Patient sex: M
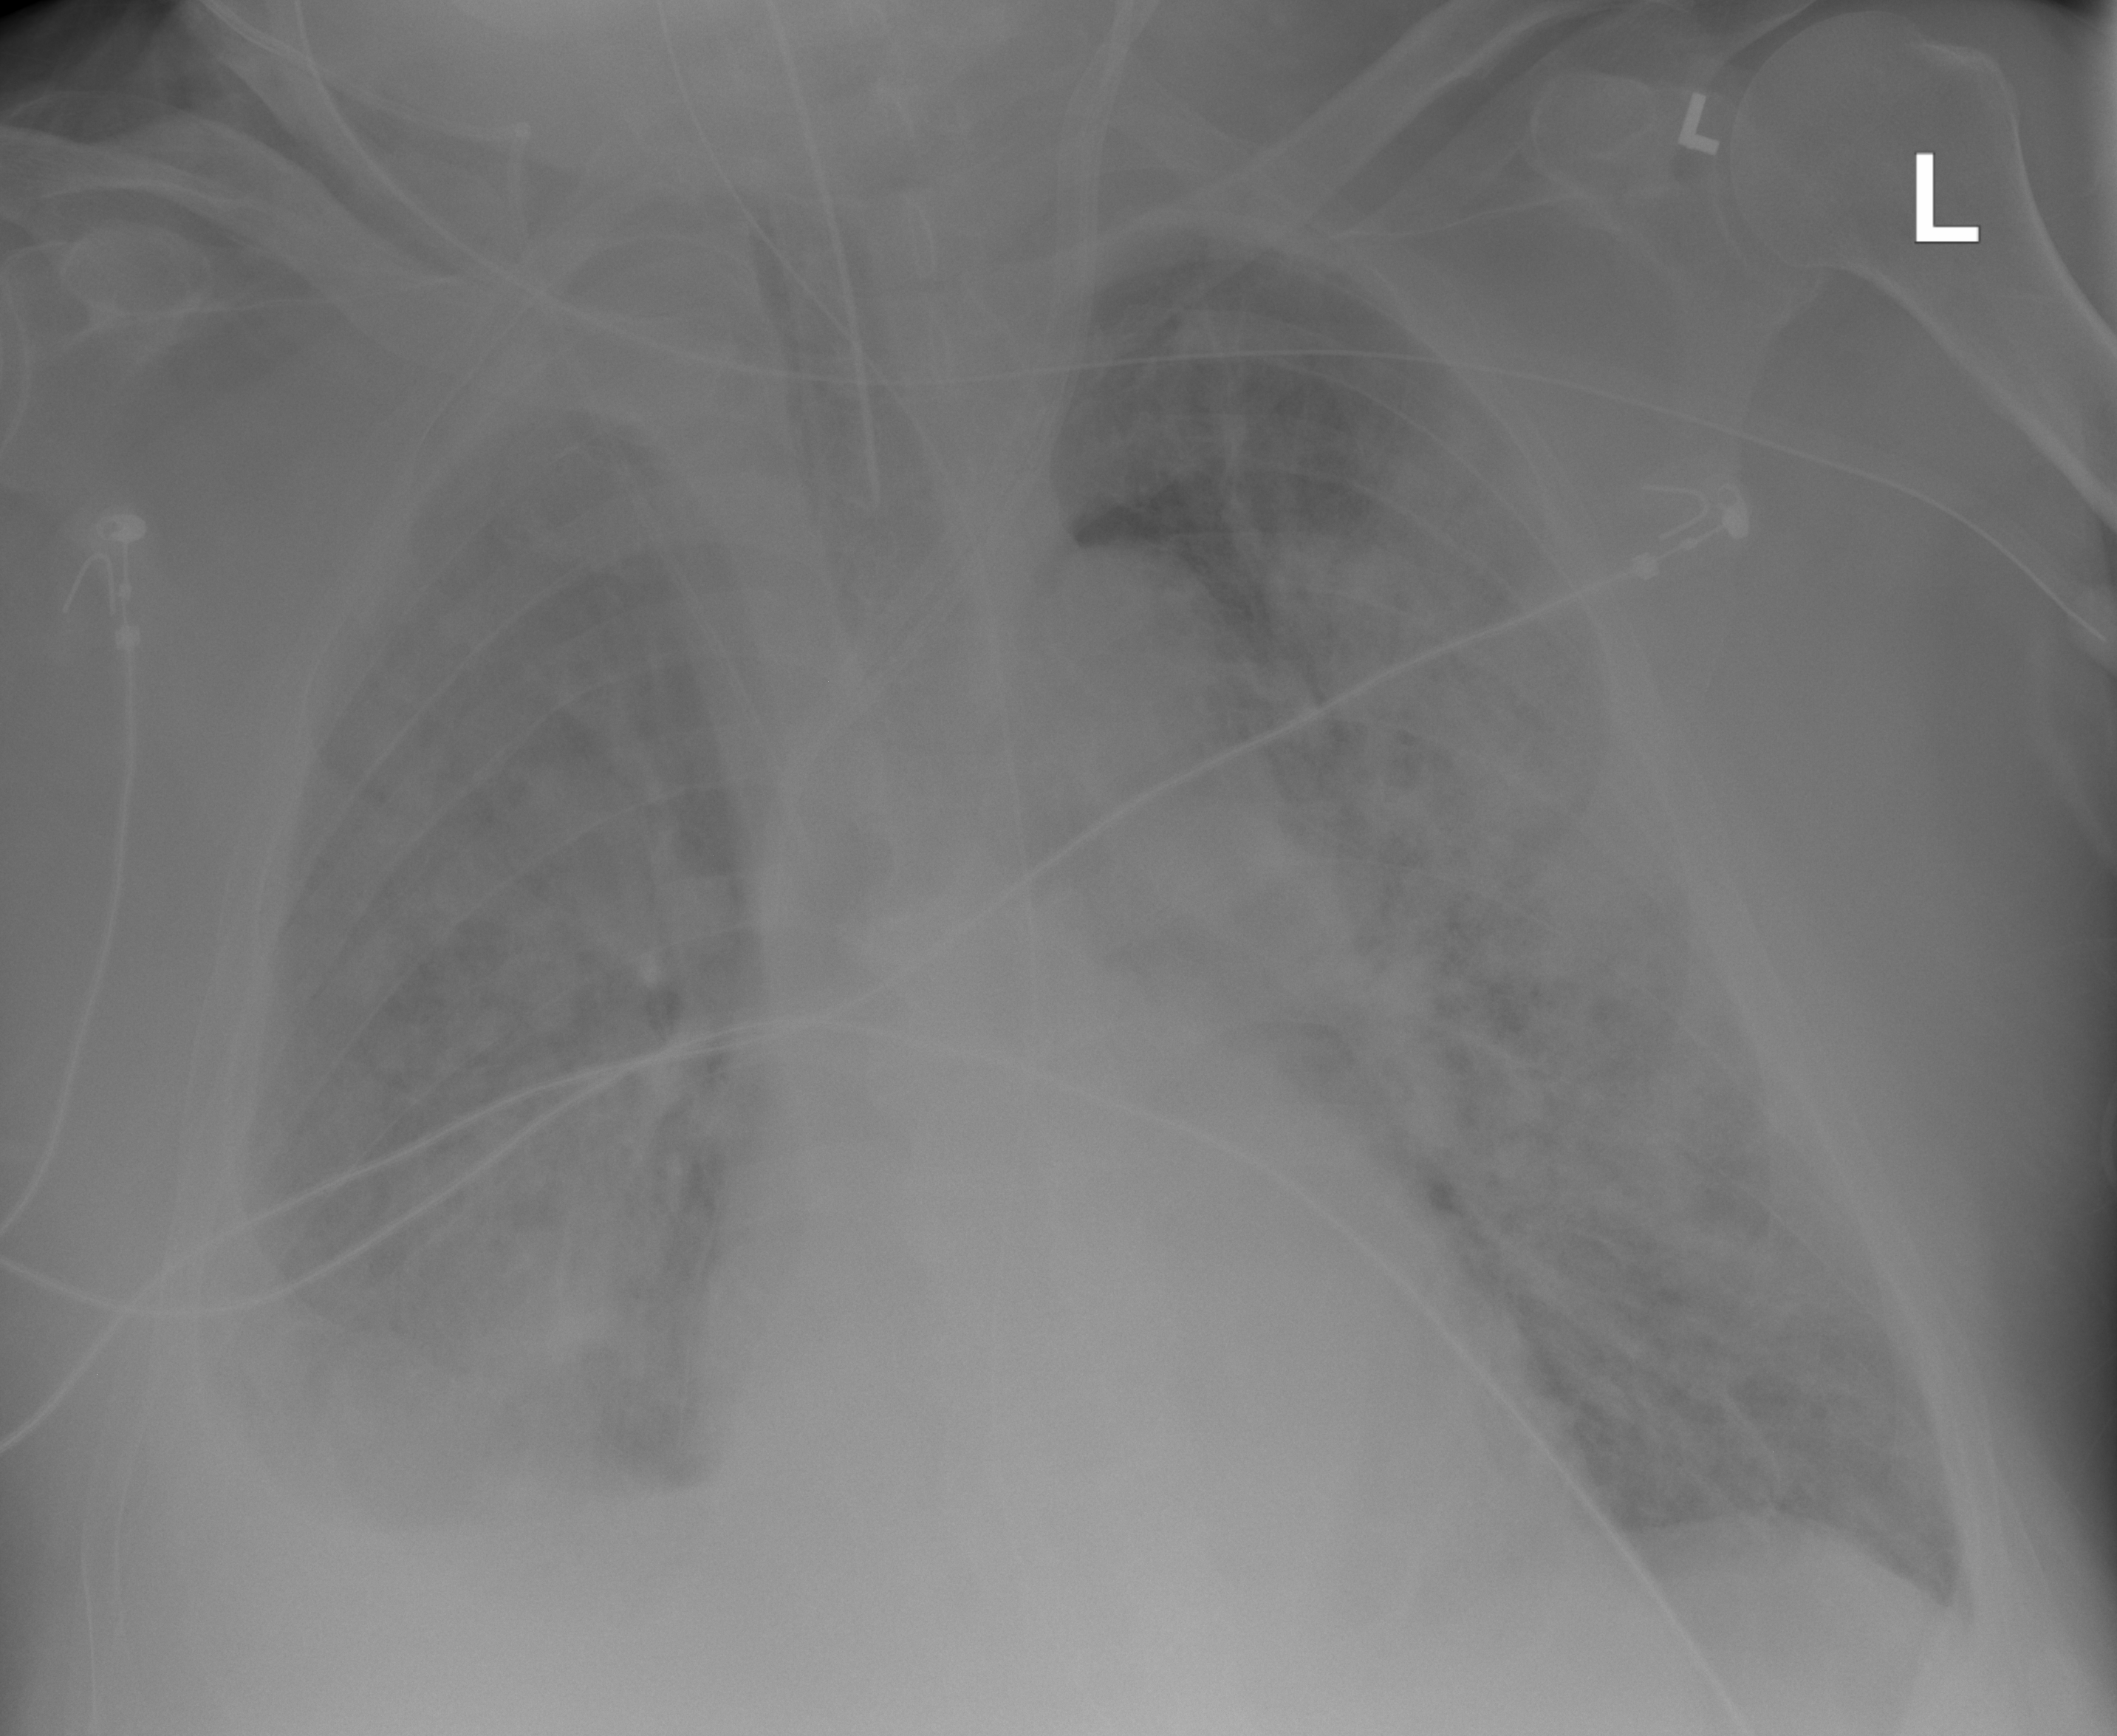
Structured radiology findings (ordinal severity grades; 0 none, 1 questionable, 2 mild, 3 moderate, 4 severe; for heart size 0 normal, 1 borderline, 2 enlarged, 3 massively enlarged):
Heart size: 2
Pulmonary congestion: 4
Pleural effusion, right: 3
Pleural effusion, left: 2
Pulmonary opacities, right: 4
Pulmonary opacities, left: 4
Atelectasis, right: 3
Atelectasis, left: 3